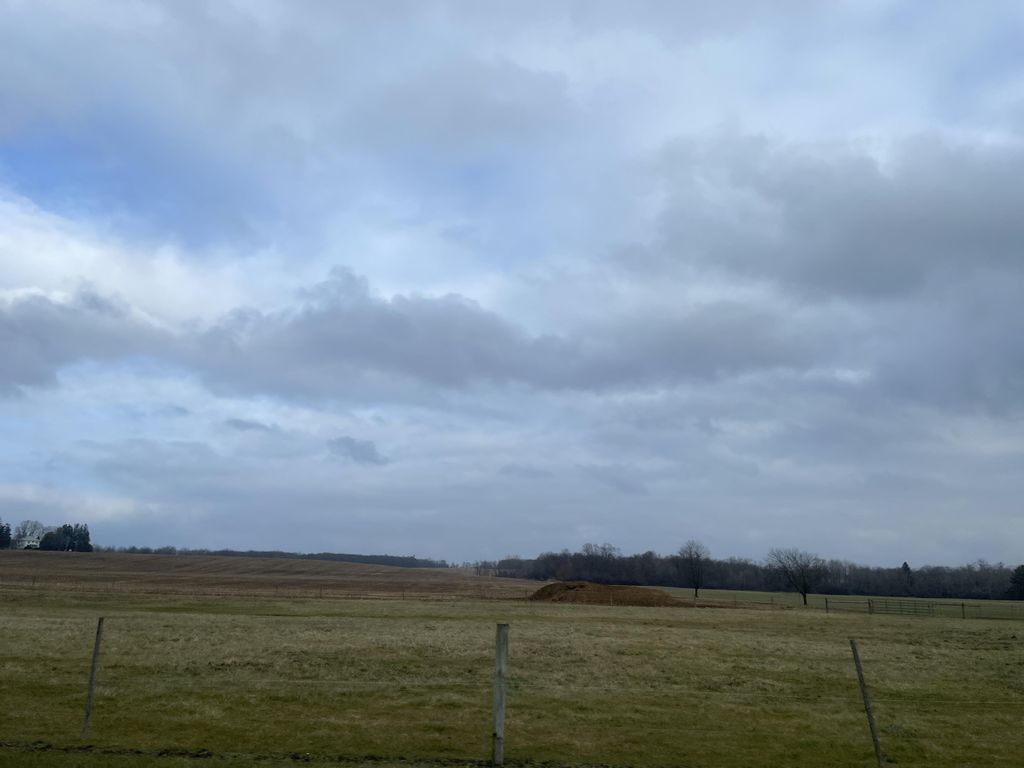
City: kitchener-waterloo